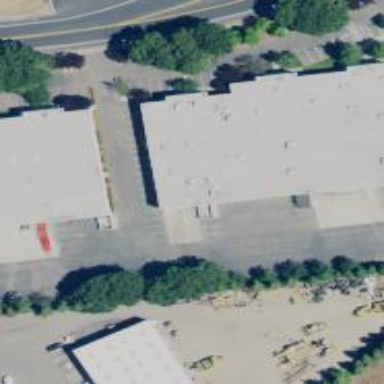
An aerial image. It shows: Office building.